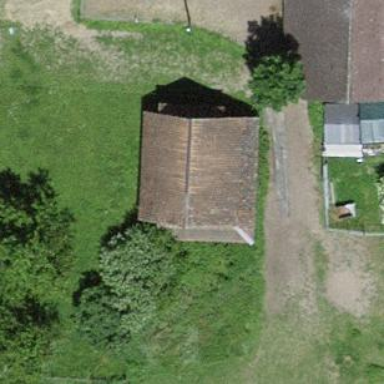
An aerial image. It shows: Rural barn.